Question: I have a UItableview in my IOS app with some information in it. I changed the Selected background color to clearcolor using the following code:
'''
UIView *bgColorView = [[UIView alloc] init];
[bgColorView setBackgroundColor:[UIColor clearColor]];
[cell setSelectedBackgroundView:bgColorView];
[bgColorView release];
'''
There is text and 2 images in the cell, I've build this using CGRectMake.
But When I select and hold a table cell the the images disappear behind what looks like a white background.

As you can see I'm holding the "Dacnusa sibrica" cell, how can I fix this?
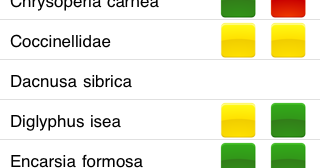
Answer: If you want to disable the blue selection of cells you can also set the cell's selection mode instead of modifying the background:
'''
cell.selectionStyle = UITableViewCellSelectionStyleNone
'''
This simply disables the blue selection when tapping the cell but still allows the cell to be selected (and thus handled by code).